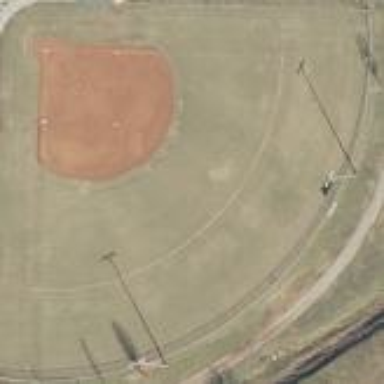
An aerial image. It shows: Baseball pitch for leisure land.